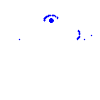
Particle: kaon